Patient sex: F
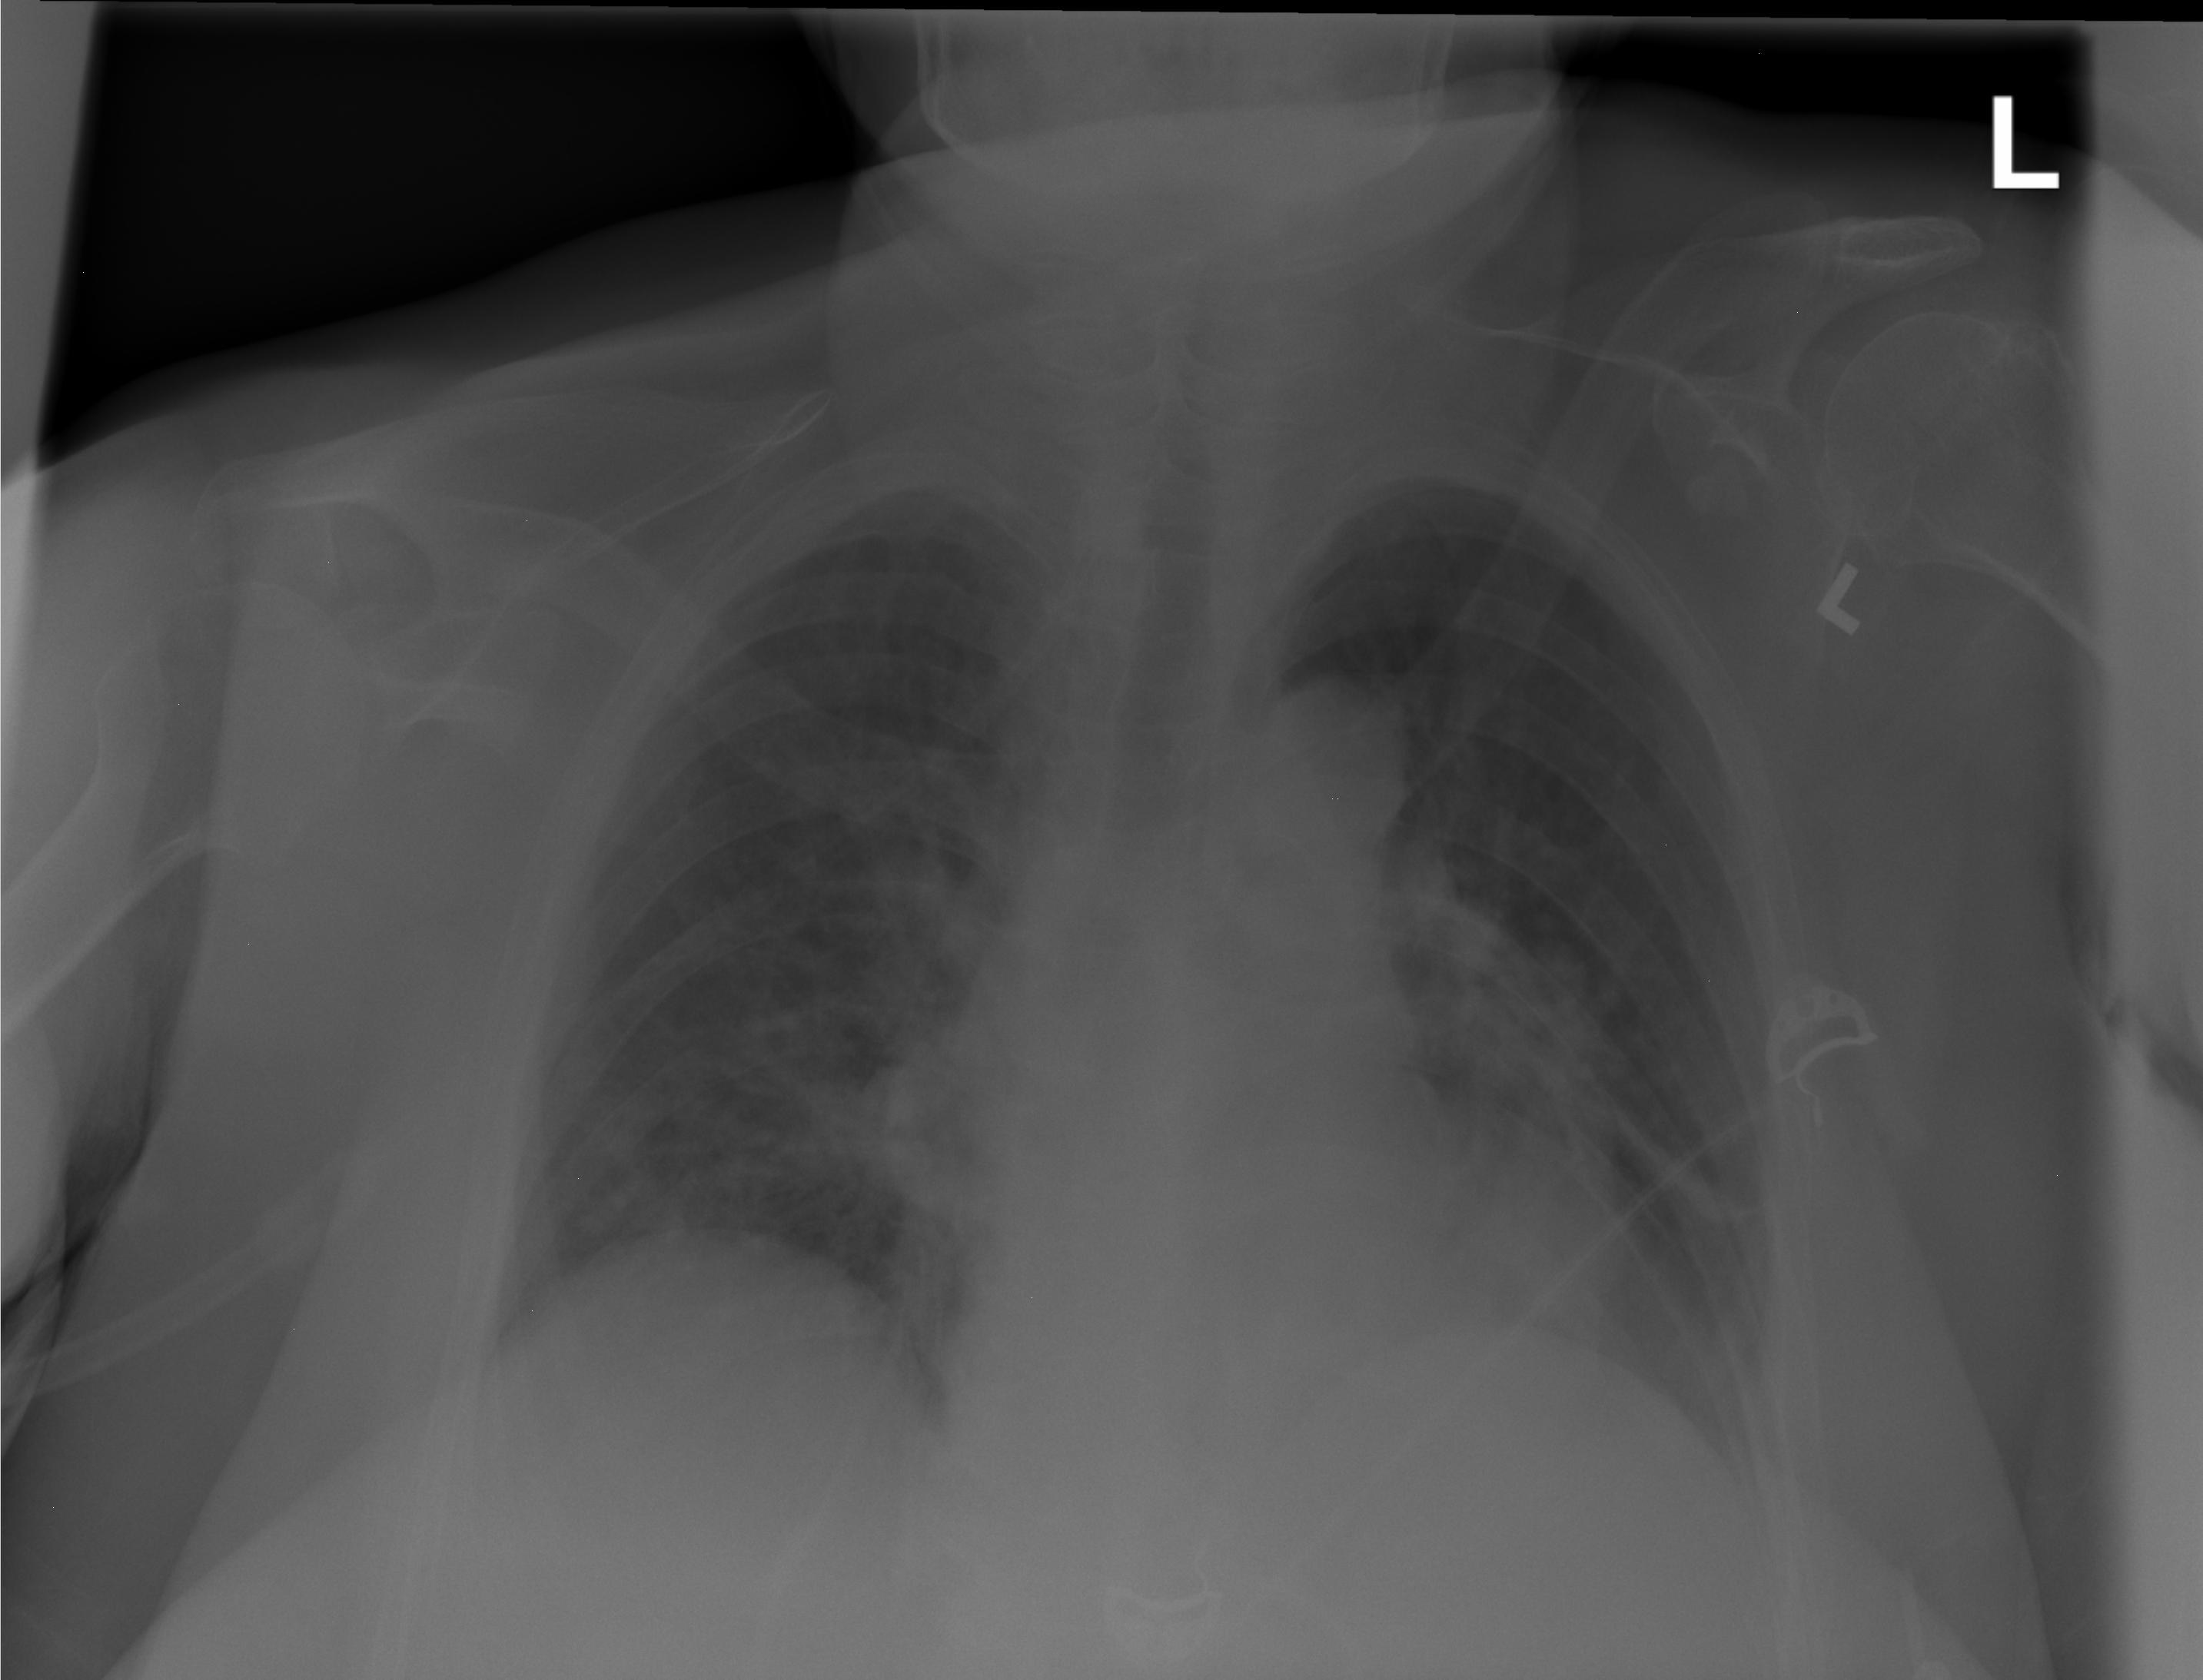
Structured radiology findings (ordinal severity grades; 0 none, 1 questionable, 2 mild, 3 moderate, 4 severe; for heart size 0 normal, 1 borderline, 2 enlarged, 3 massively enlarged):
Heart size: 0
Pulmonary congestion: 2
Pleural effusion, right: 0
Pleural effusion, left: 0
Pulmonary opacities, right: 0
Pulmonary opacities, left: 0
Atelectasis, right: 0
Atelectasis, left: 2